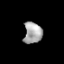
Tissue: lung
Cell type: Others
Senescence score: 0.2338
Nuclear area (px): 385
Mean DAPI intensity: 165.434